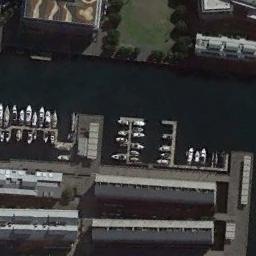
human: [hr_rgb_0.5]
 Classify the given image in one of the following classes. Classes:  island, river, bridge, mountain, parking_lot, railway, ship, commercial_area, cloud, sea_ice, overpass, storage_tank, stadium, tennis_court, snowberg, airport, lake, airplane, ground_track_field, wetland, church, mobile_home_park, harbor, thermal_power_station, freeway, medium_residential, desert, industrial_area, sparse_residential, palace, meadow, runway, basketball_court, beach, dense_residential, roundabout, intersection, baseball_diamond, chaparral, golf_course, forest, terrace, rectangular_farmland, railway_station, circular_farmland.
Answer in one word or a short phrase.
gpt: harbor